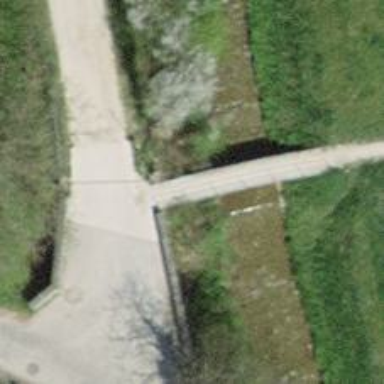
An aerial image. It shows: Path on bridge.